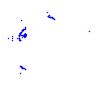
Particle: pion